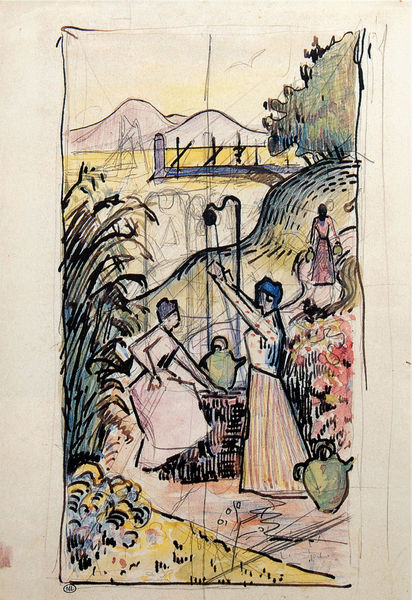
Titel: Étude pour Femmes au puits, Studie für "Frauen am Brunnen"
Künstler: Paul Signac
Standort: Paris
Institution: Musée du Louvre
Schlagwörter: baum, berg, blau, meer, vogel, wasser, weiß, aquarell, bäume, frauen, gelb, grün, landschaft, menschen, see, sitzen, stadt, ufer, blumen, bunt, fenster, frau, hintergrund, hut, schwarz, skizze, strasse, stroh, zeichnung, gras, rot, weg, wiese, expressionismus, gespräch, hochformat, rock, tragen, gräser, hügel, natur, schilf, strauch, brücke, busch, gewässer, sträucher, haare, tücher, pflanzen, rechts, rosa, wald, arbeit, brunnen, garten, kanne, krug, farbig, japan, küste, papier, afrika, berge, linien, hafen, kai, möwe, steg, jugendstil, kopftuch, tusche, gefäß, leuchtturm, flaschenzug, seil, aquatinta, bleistift, entwurf, tinte, china, karaffe, krüge, bambus, kannen, aufzug, wals, wasserkrug, riss, buntstift, schöpfen, wasser holen, karaffen, wasserträgerinnen, schwazr, wasserbrunnen, wasserpumpe, brücle, gräser links, sanft coloriert, fesnterriss